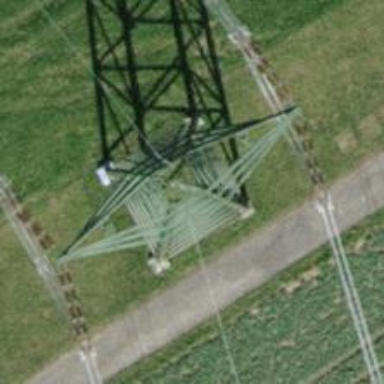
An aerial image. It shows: Power line in the image.